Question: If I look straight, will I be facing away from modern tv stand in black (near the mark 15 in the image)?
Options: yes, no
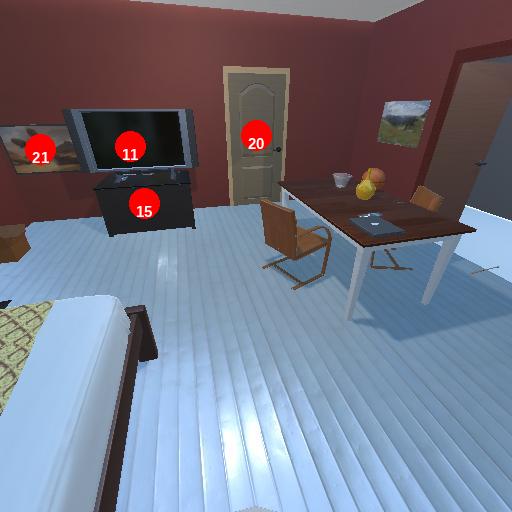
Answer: yes